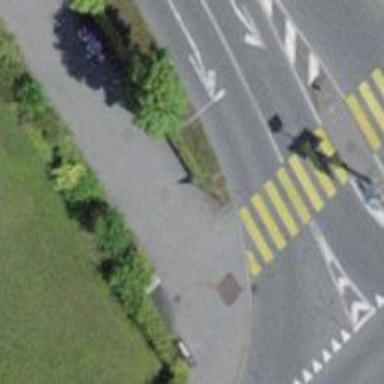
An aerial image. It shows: Kerb serving as barrier.